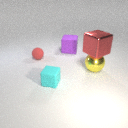
large yellow metal sphere to the right of large purple rubber cube